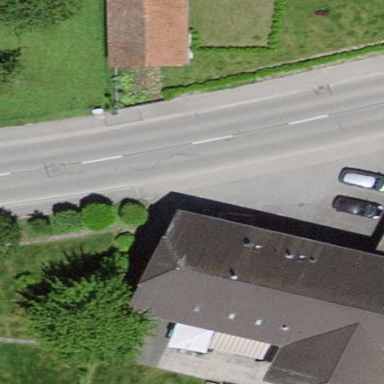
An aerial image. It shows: Residential building.